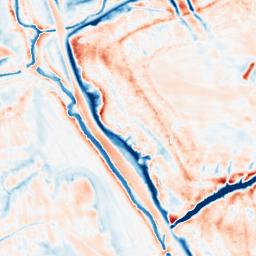
Category: multiscale
Decomposition family: dog_multiscale
Decomposition parameters: sigma_ratio: 1.6
n_scales: 5
base_sigma: 0.5
Upsampling method: sinc_hamming
Upsampling parameters: scale: 2
kernel_size: 16
Upsampling scale: 2